Question: Given a description of the three-view drawing of a solid figure, find the maximum number of small cubes that the solid figure can be composed of when the three-view constraints are met.
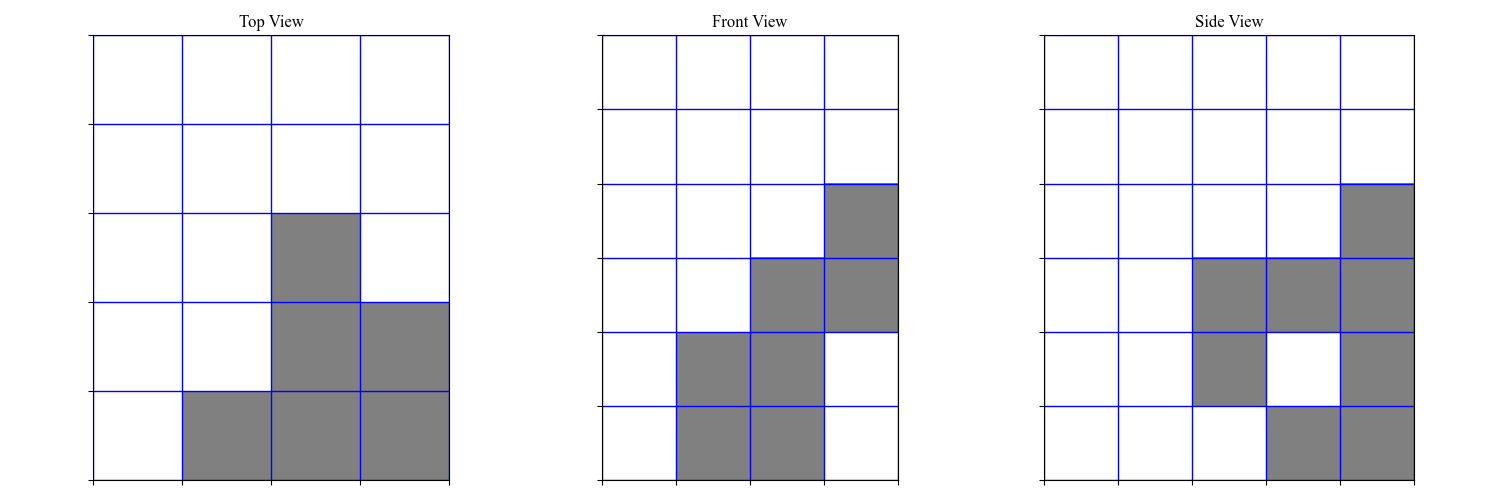
Answer: 12